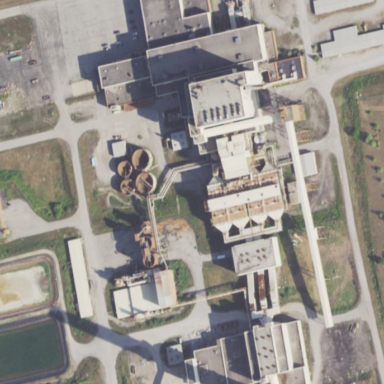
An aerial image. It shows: Industrial building.